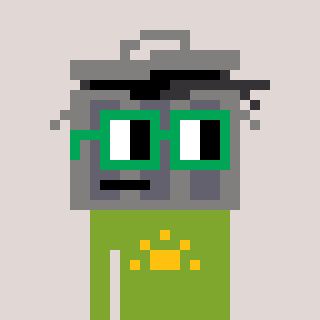
a pixel art character with square green glasses, a trashcan-shaped head and a slimegreen-colored body on a warm background